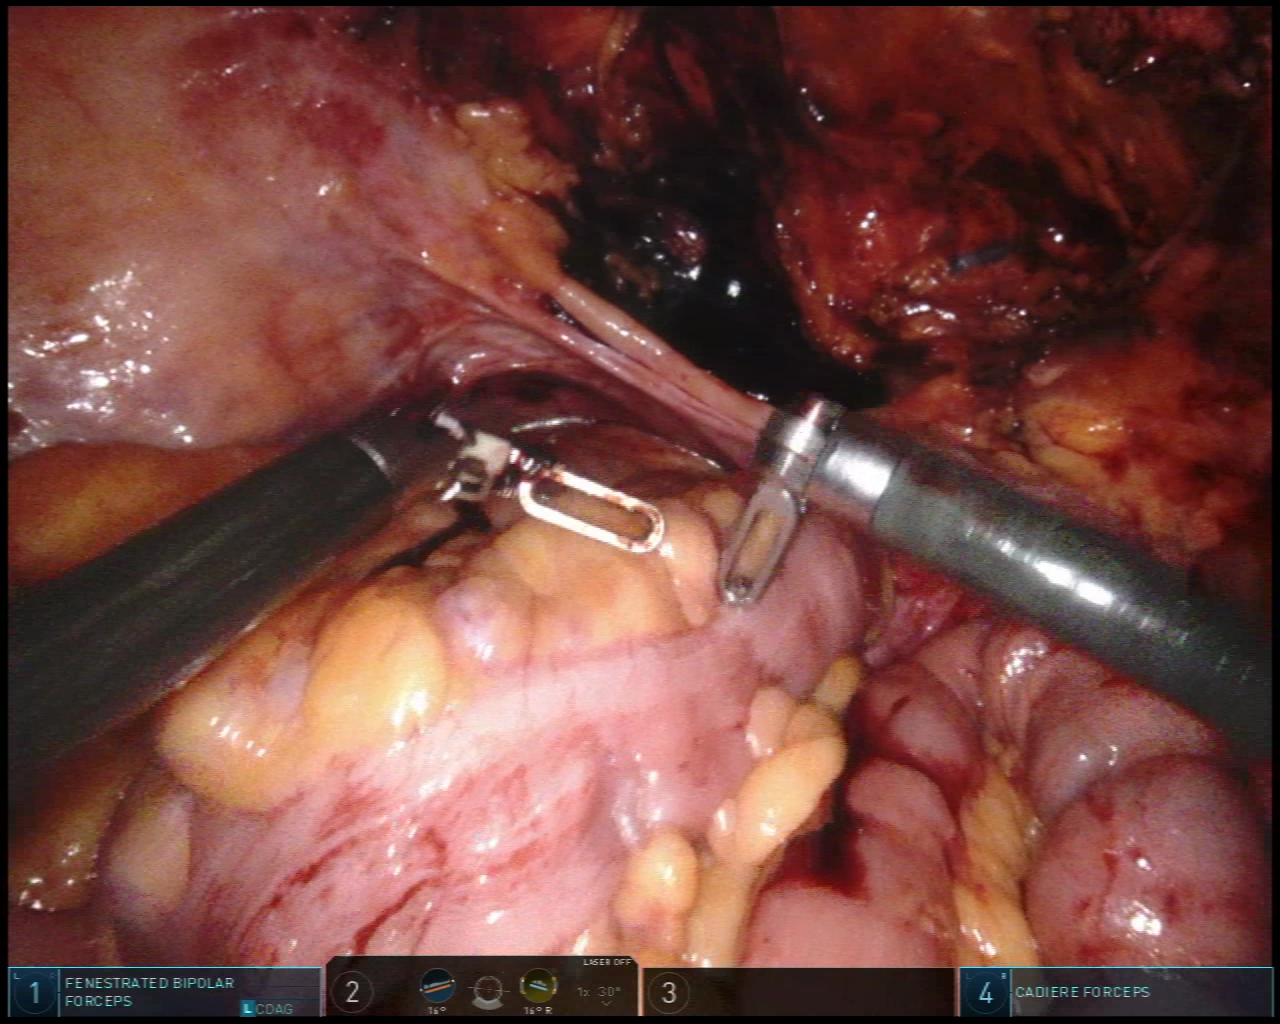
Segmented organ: colon
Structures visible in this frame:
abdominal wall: yes
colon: yes
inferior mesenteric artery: no
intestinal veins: no
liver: no
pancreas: no
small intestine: yes
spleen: no
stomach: no
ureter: no
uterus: no
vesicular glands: no